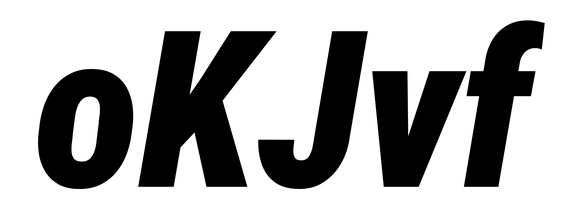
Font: Roboto-Italic_Condensed_Black_Italic